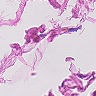
Metastatic tissue present: no